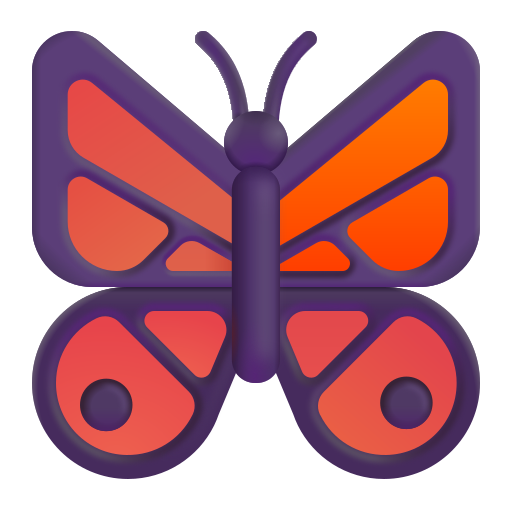
butterfly color